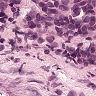
Metastatic tissue present: yes